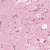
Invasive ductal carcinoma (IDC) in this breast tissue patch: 0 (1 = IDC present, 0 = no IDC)